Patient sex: M
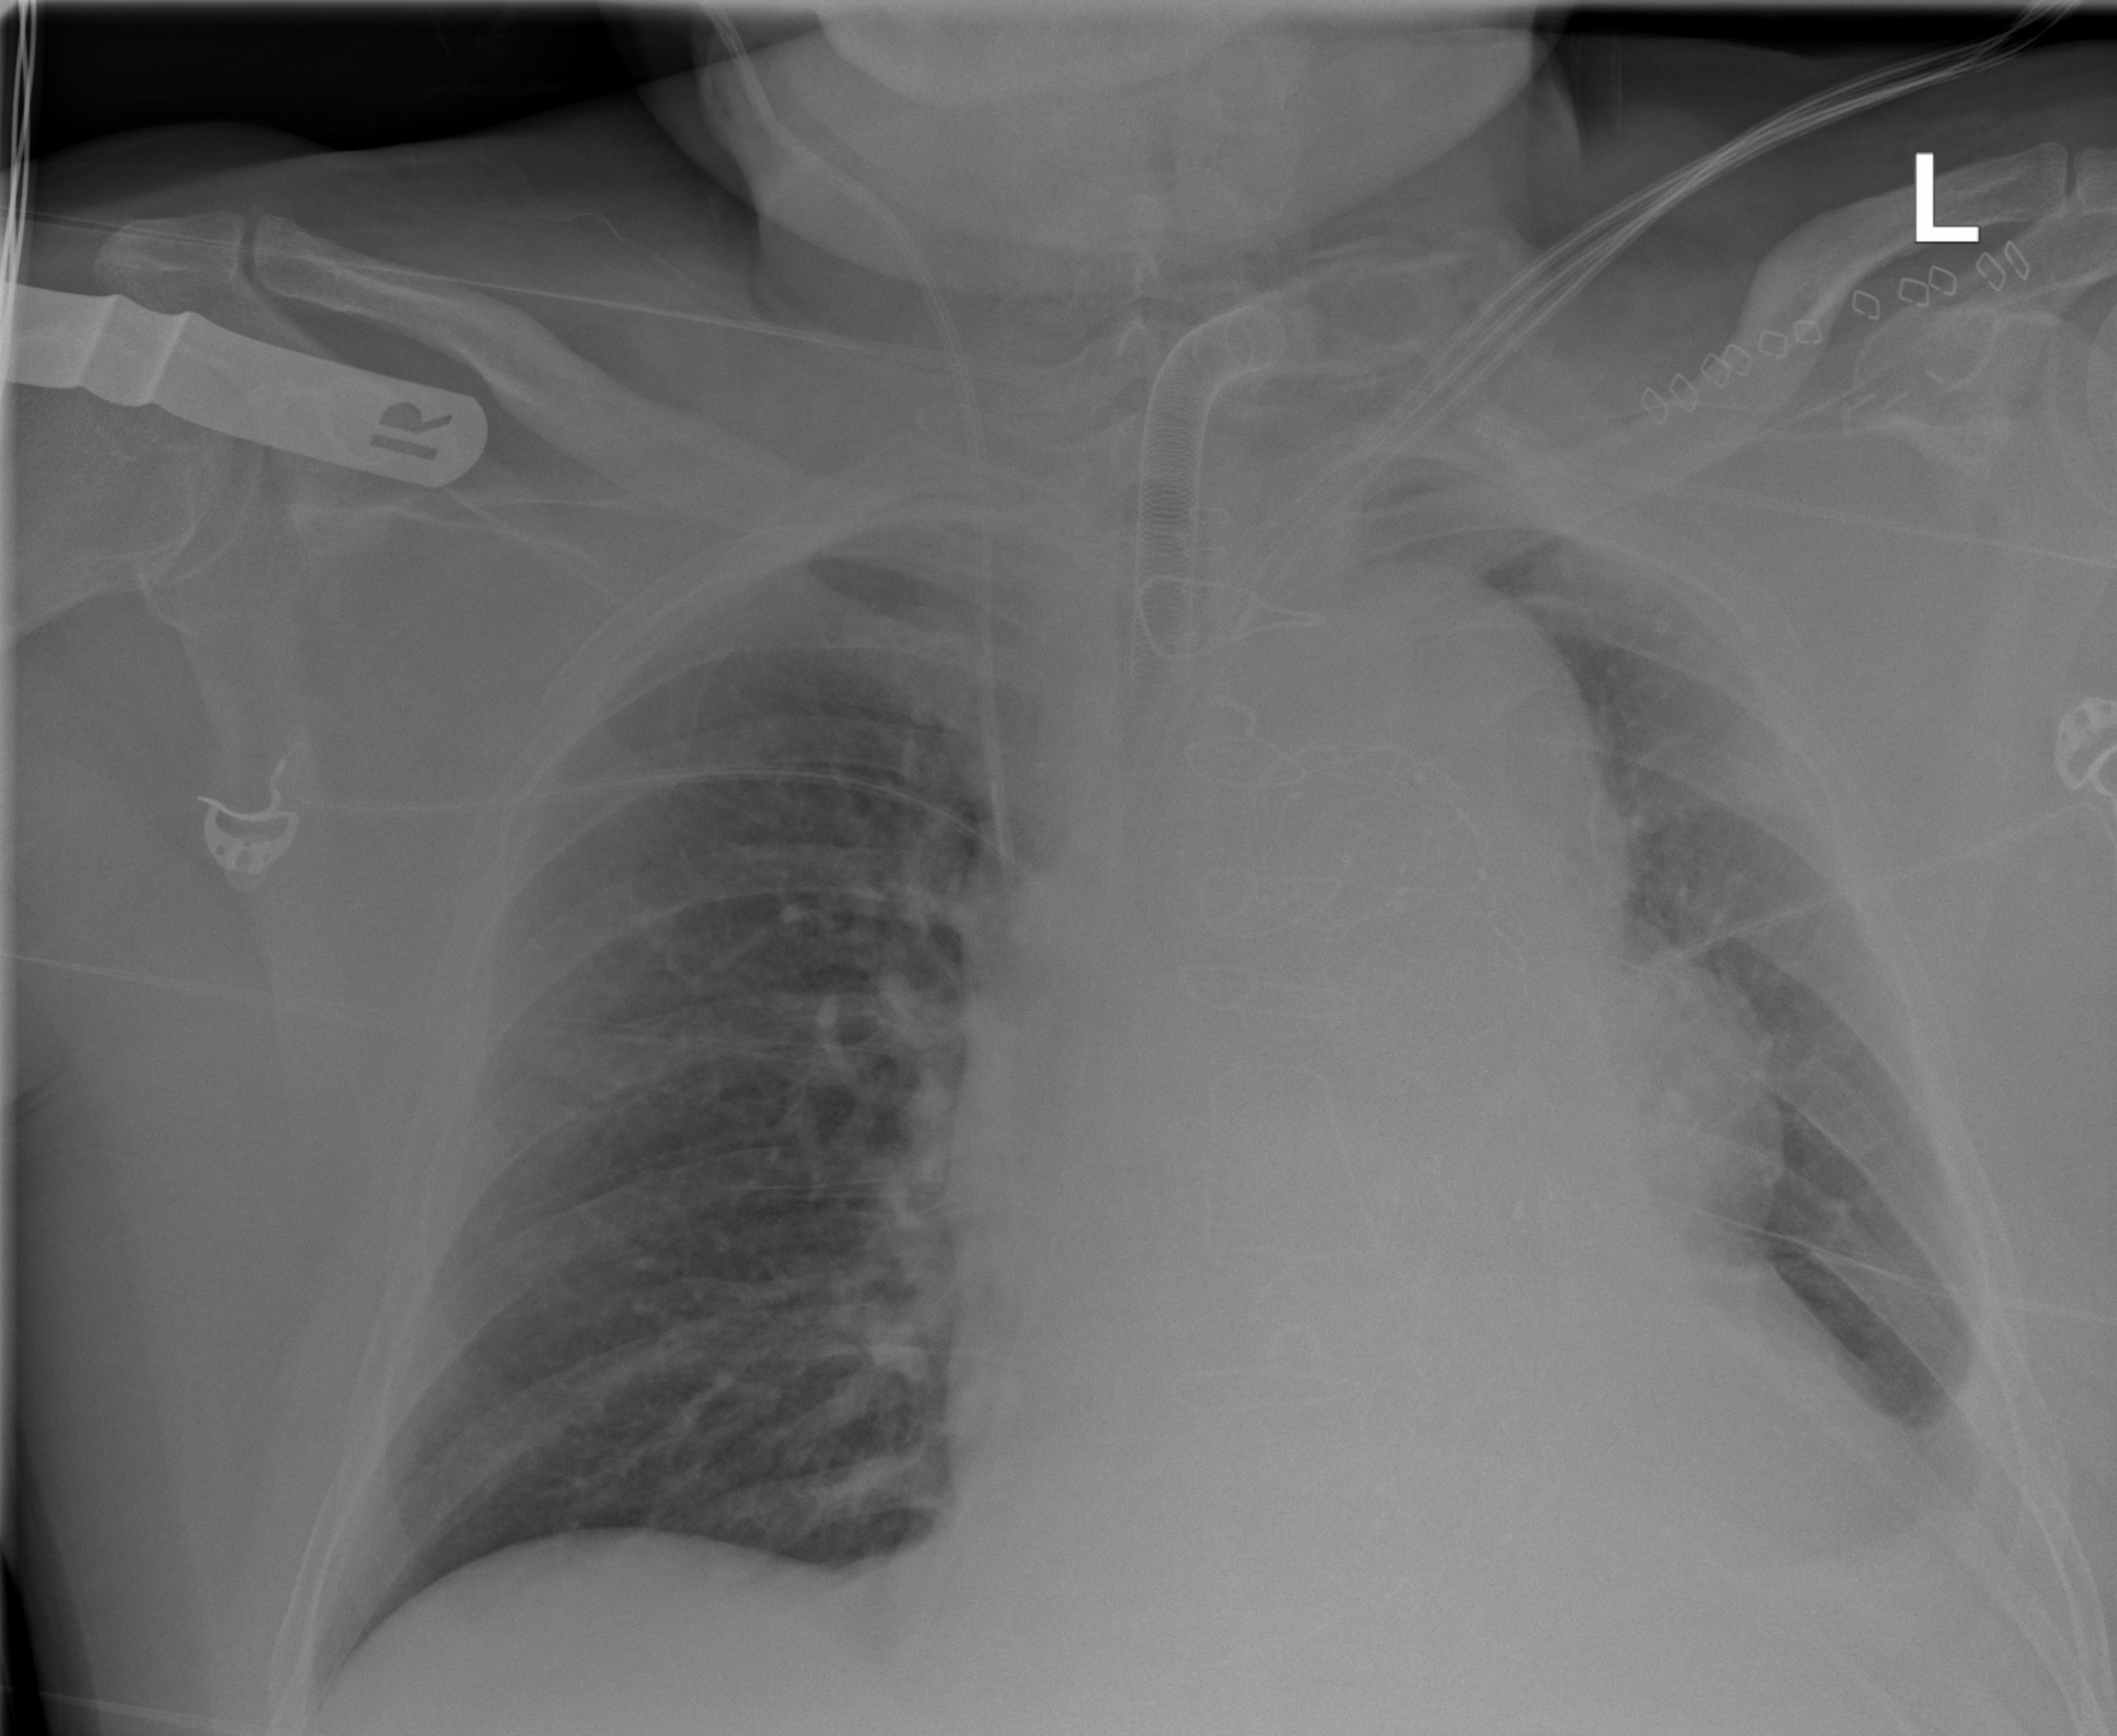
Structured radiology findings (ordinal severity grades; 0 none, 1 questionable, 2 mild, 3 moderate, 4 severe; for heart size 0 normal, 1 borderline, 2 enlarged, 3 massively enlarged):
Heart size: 2
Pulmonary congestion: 2
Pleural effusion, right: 0
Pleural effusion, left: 3
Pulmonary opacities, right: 1
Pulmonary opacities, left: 2
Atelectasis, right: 0
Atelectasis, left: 2